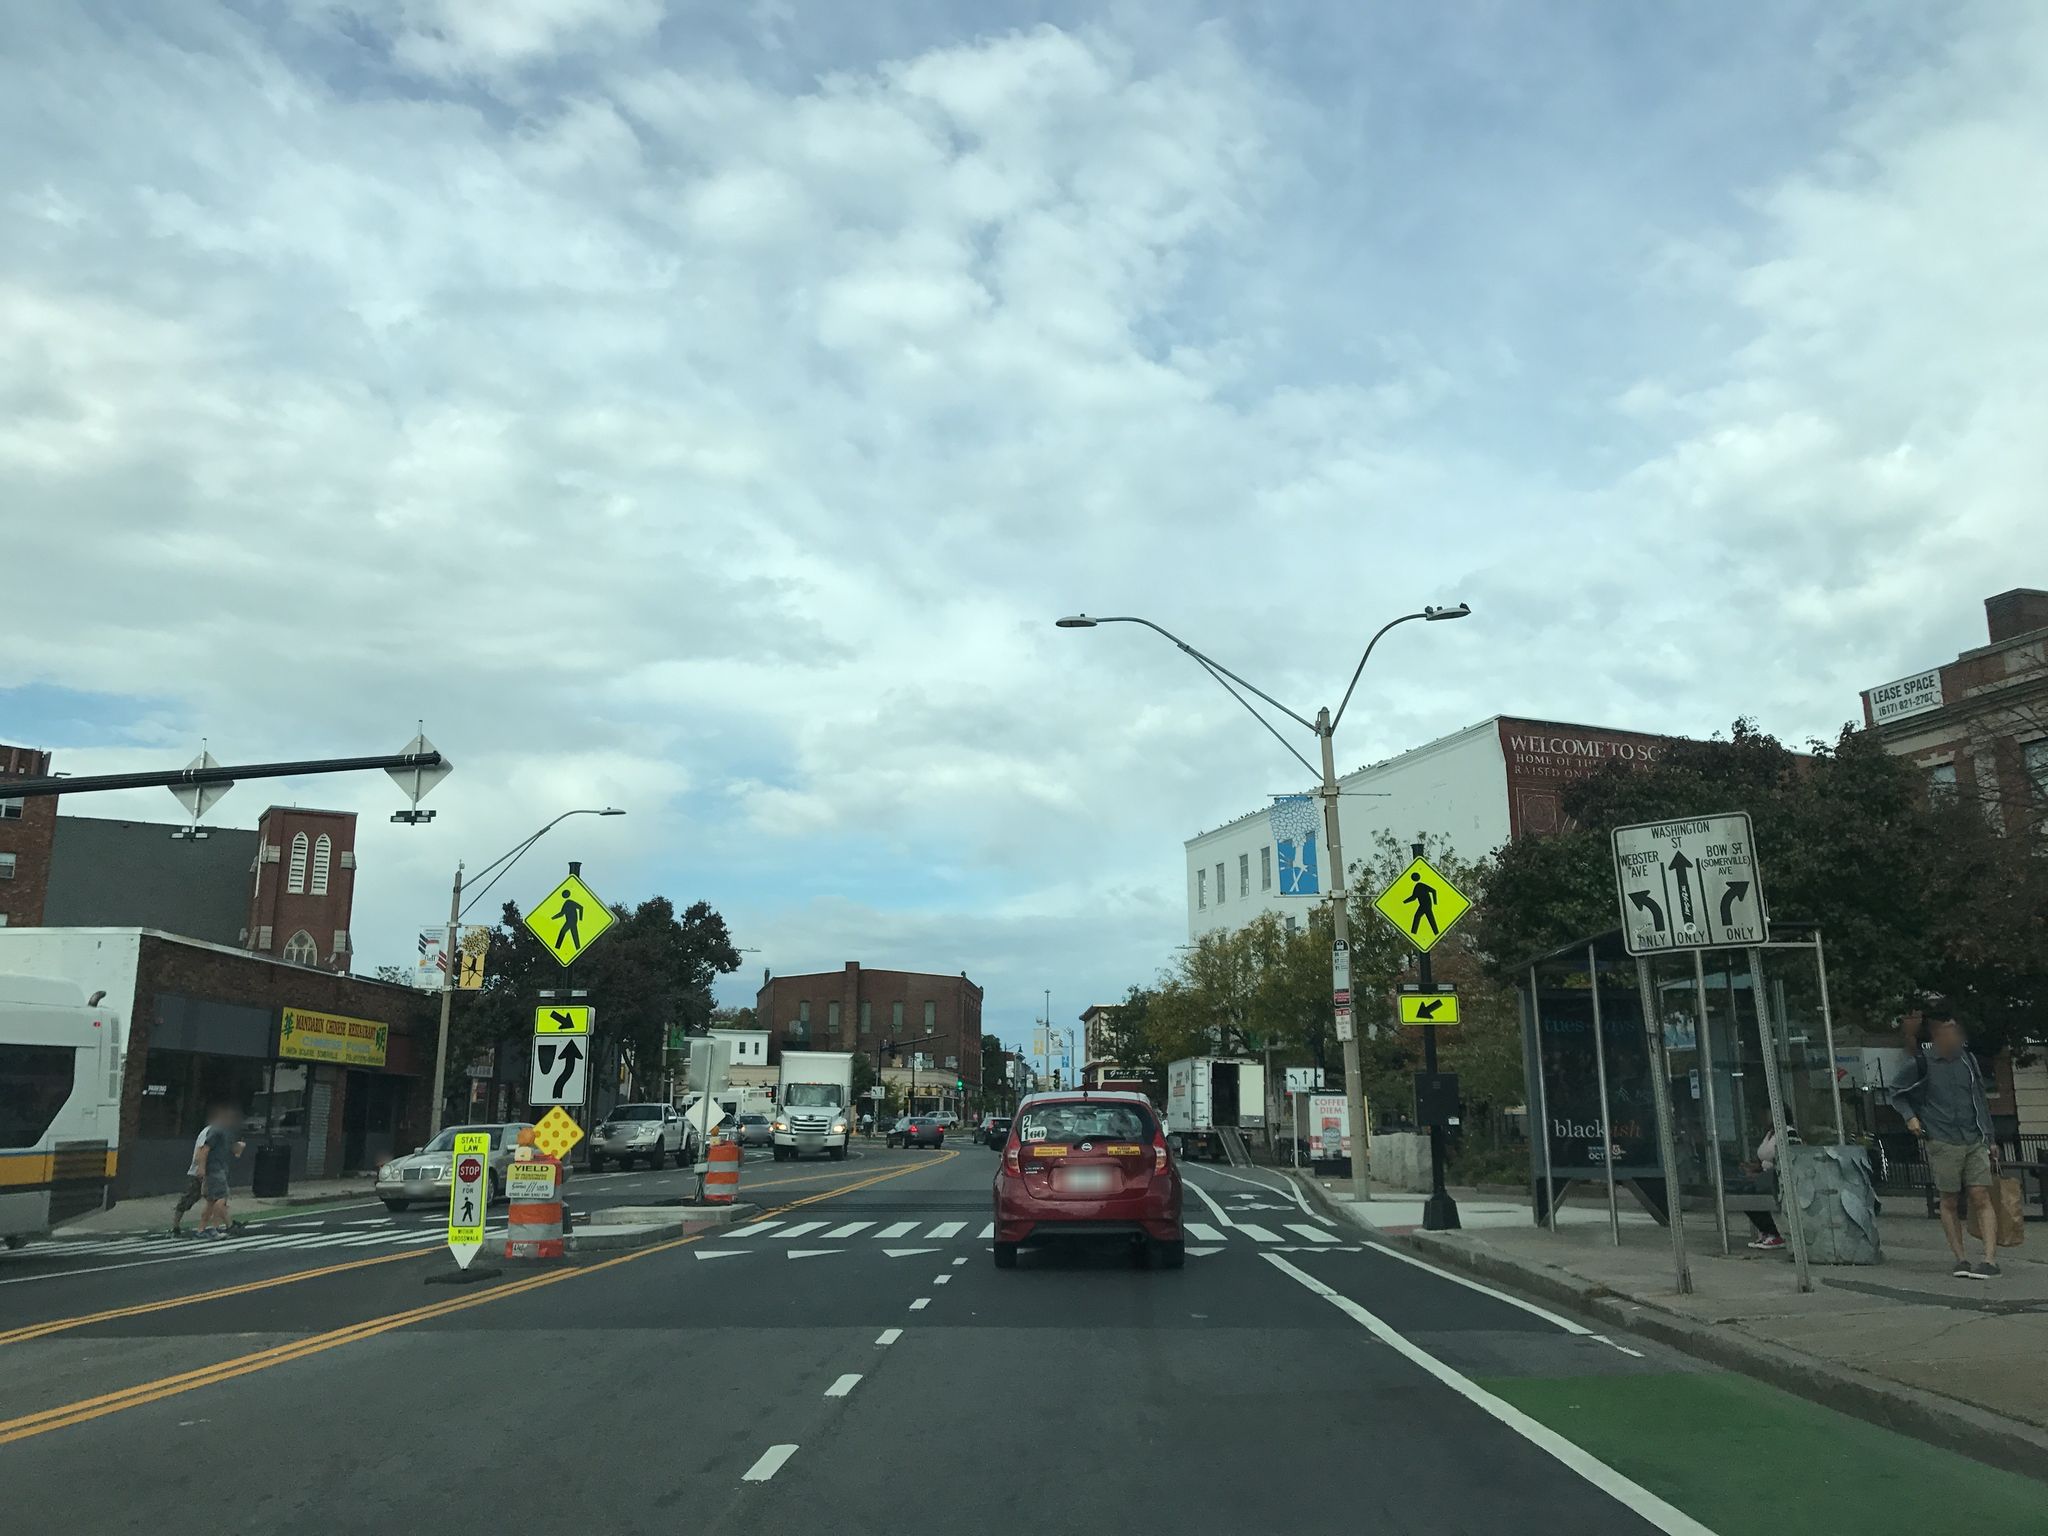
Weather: cloudy
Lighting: day
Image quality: good
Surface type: driving surface
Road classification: cycleway
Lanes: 3, 1
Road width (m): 19.8
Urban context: urban centre
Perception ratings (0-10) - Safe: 5.26, Lively: 5.05, Beautiful: 4.12, Boring: 1.02, Depressing: 4.97, Wealthy: 2.49